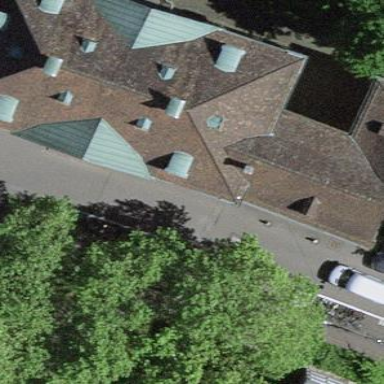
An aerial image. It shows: Building with hipped roof shape.